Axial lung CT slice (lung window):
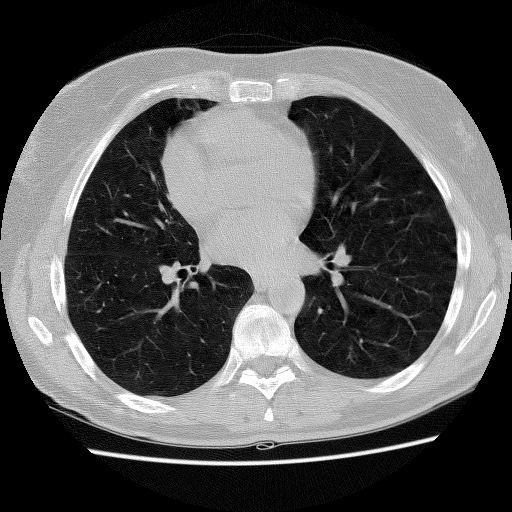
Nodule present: no